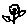
Label: flower